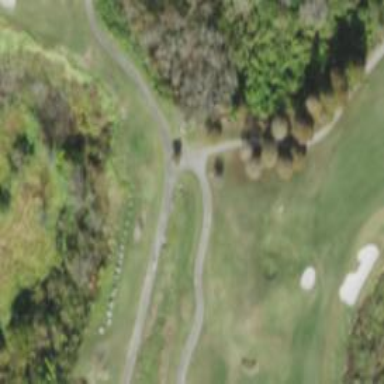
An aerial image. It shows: Service road used as golf cart path.